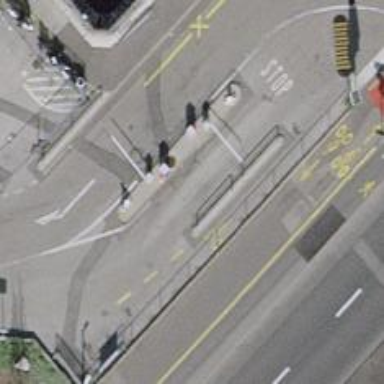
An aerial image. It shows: Lift gate barrier.